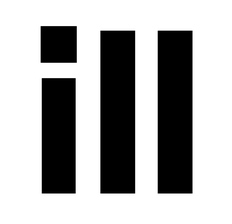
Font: InstrumentSans_Bold